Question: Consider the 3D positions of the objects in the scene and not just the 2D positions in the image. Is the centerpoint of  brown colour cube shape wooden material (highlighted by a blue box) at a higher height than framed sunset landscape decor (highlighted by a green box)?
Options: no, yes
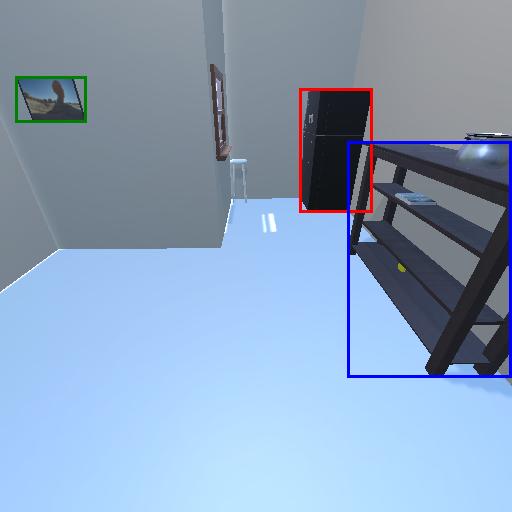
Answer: no